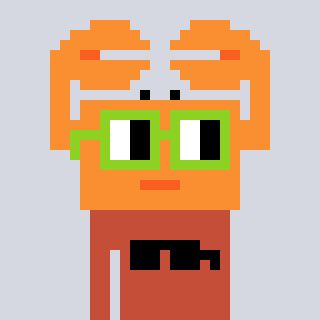
a pixel art character with square light green glasses, a crab-shaped head and a rust-colored body on a cool background